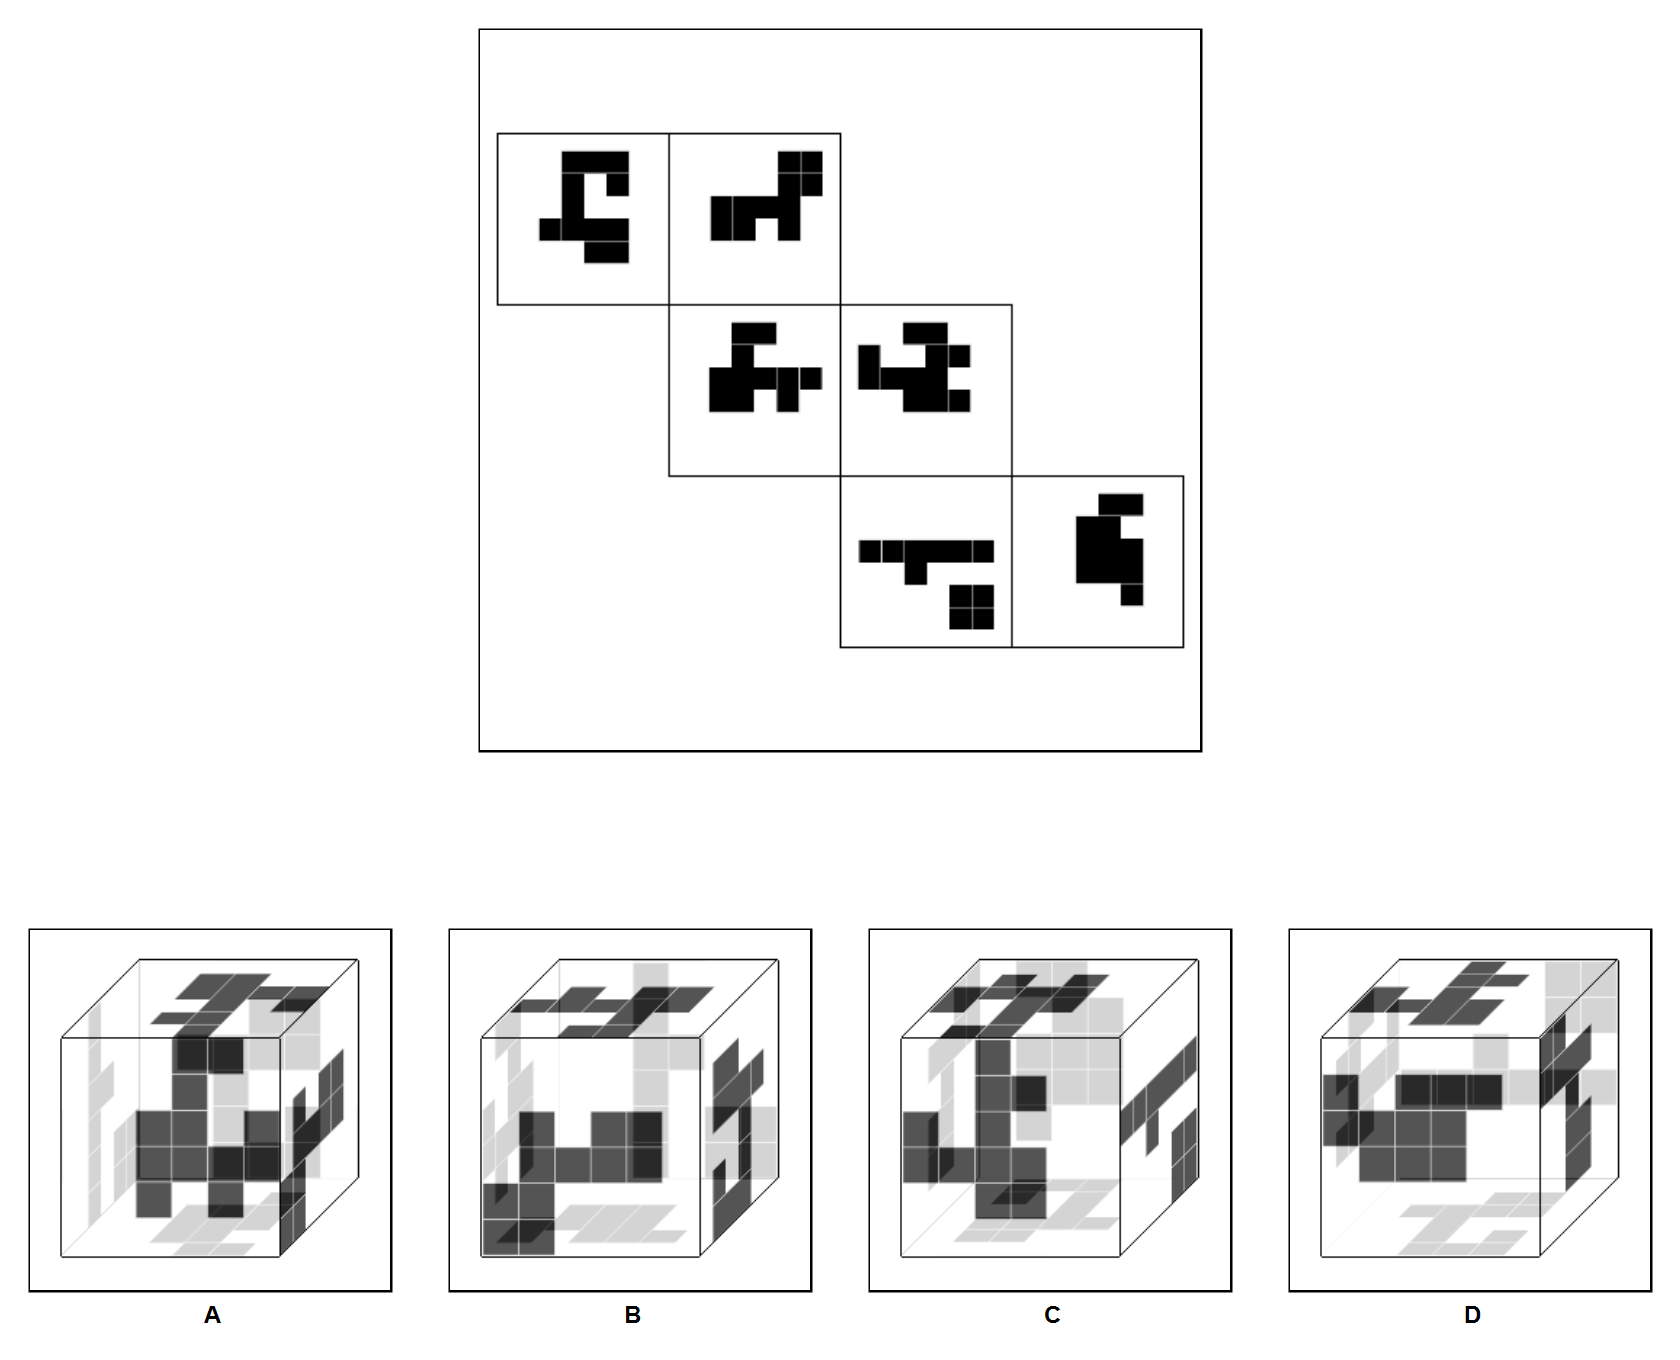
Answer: D